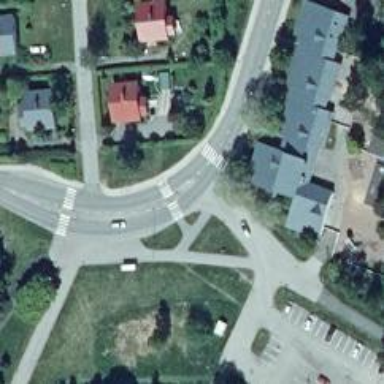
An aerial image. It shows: Marked road crossing.